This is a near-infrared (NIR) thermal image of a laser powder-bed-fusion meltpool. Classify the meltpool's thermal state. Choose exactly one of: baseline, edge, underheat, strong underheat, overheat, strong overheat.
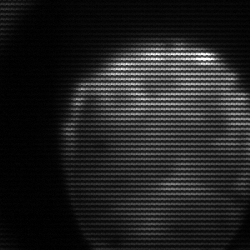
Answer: edge